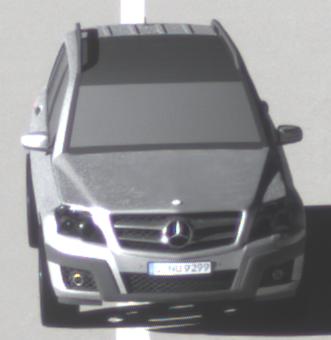
Make: Mercedes-Benz
Model: GLK 280
Detailed model: GLK-Class (204)
Model produced from: 2008/10
Model produced until: 2009/04
Doors: 5
Color: white
Road condition: dry road
Daytime: morning or afternoon
Contrast: high contrast